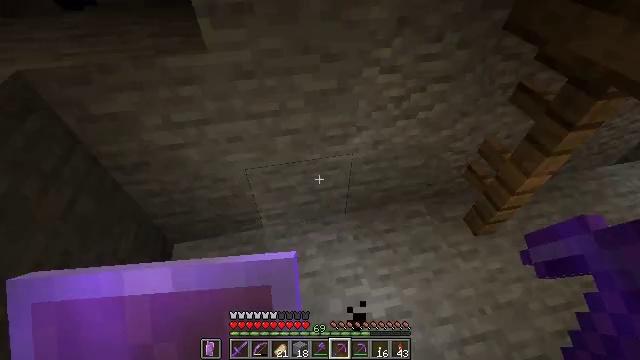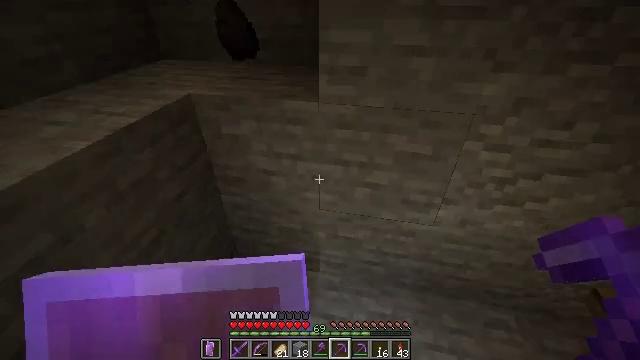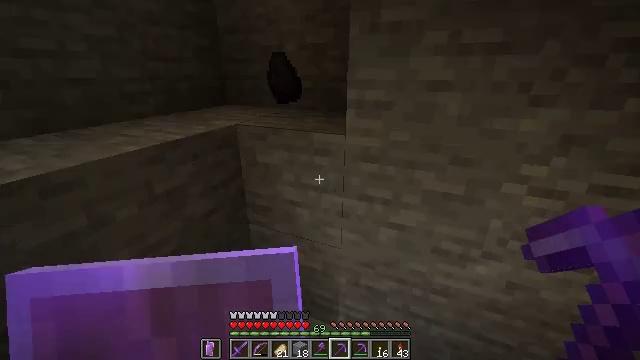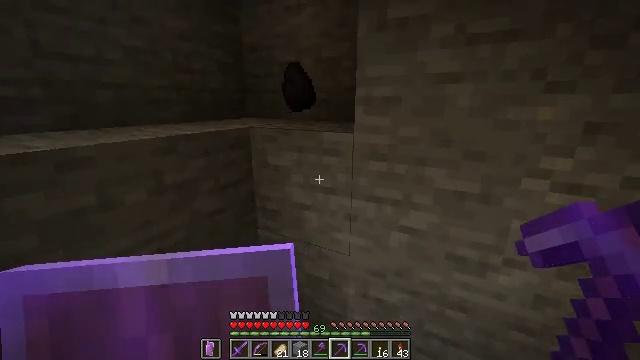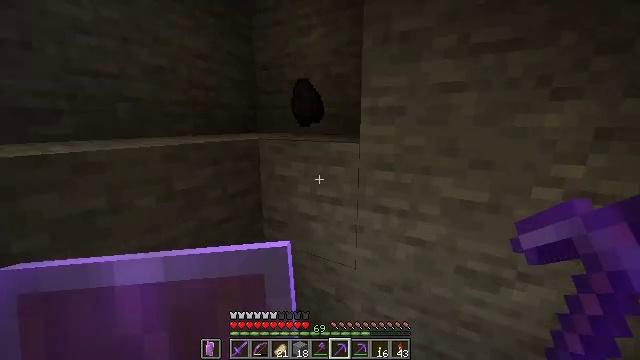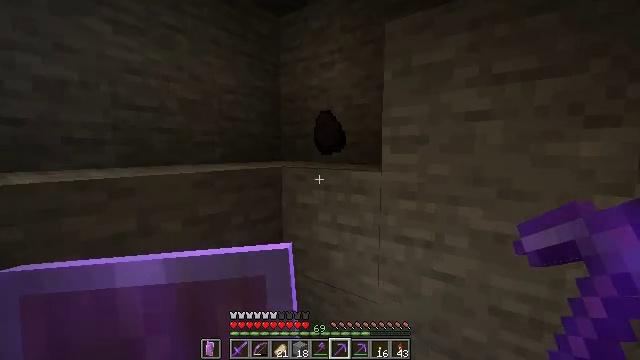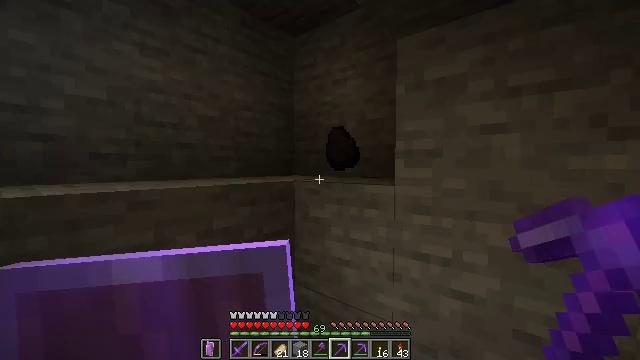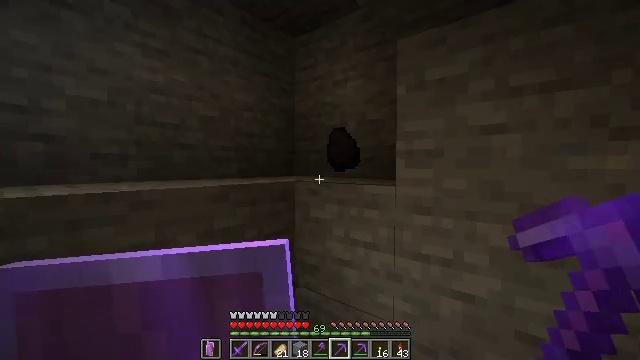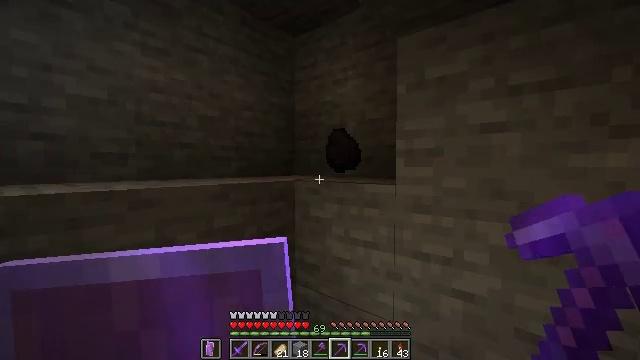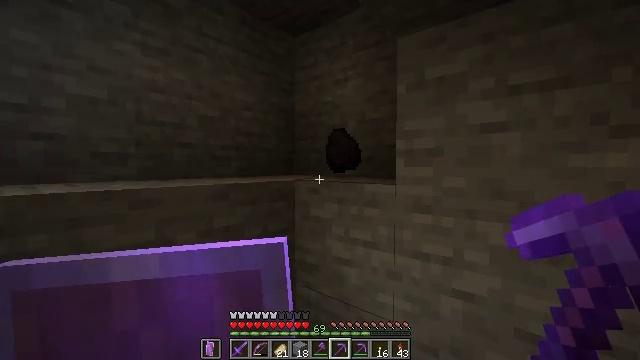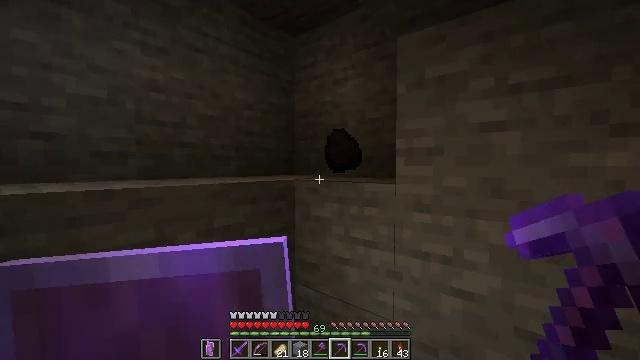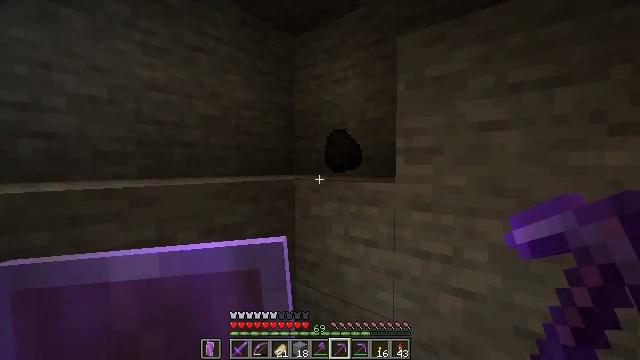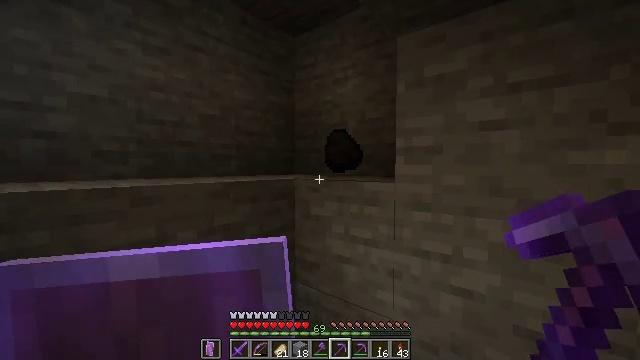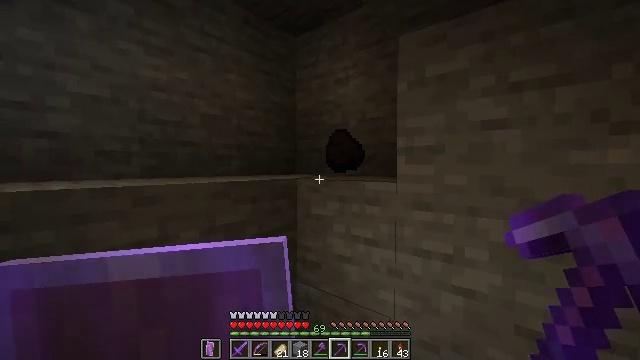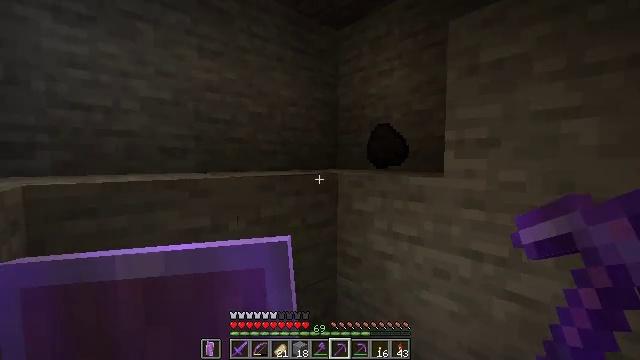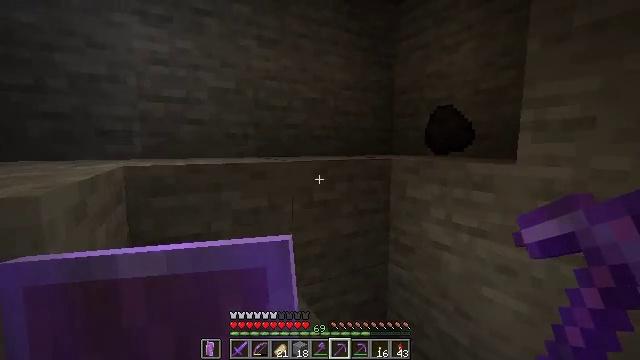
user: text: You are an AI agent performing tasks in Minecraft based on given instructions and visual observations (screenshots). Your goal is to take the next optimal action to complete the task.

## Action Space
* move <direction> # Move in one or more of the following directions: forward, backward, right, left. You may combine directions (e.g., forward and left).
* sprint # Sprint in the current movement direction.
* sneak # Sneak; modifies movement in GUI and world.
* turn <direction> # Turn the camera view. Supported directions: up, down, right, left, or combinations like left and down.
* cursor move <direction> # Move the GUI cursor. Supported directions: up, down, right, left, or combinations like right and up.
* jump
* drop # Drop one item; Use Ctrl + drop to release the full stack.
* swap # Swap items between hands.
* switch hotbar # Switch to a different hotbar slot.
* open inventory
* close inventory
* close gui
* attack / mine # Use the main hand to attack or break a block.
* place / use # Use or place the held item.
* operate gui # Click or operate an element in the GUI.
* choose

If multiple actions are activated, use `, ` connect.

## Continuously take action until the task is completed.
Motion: motion action
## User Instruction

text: Collect cobweb using shears for string.
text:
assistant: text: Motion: move right, turn left and up
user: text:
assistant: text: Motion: move right, turn left and up
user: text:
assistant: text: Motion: turn left and up
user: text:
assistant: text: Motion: turn left and up
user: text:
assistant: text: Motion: turn left and up
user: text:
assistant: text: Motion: turn left and up
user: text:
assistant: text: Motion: no_op
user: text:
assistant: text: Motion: no_op
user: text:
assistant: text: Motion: no_op
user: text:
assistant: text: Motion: no_op
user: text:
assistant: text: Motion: move back
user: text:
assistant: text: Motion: move back
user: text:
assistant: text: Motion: move back
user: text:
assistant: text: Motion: move back, turn left and down
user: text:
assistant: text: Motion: turn left and down
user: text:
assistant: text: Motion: turn left and down
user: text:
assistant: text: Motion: no_op
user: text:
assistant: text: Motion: no_op
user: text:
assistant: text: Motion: turn right
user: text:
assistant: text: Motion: turn right
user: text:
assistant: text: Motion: no_op
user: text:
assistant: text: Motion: no_op
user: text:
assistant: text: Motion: move forward
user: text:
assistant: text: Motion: move forward
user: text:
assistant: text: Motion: move forward
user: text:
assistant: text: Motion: move forward
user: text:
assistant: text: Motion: move forward
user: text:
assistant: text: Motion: move forward
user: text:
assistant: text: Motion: move forward
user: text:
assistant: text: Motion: move forward, open inventory